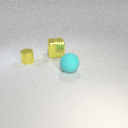
large cyan rubber sphere in front of large yellow metal cube